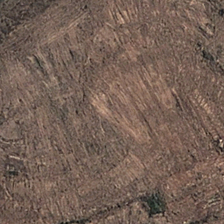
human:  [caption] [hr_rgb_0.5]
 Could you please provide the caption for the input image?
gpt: it is a piece of khaki bareland .

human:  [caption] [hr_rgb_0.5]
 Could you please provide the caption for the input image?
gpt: it is a piece of khaki bareland .

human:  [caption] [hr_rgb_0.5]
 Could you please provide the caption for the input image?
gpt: it is a piece of khaki bareland .

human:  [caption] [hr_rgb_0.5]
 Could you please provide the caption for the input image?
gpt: it is a piece of khaki bareland .

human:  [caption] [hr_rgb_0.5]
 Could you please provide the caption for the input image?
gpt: it is a piece of khaki bareland .